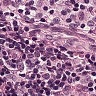
Metastatic tissue present: no